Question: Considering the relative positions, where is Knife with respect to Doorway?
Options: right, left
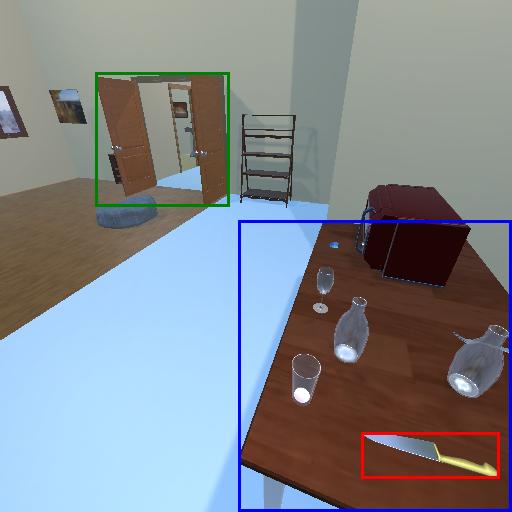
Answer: right